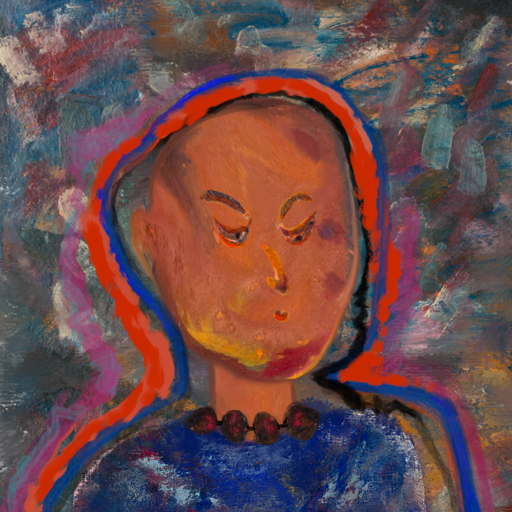
Background: Boggyland, Head And Neck Side: Mother_And_Son_Son, Face Side: Hypocrite, Bust: Irani, Hair Side: Experience, Head Accessory: Blank, Second Necklace: Blank, Necklace: Mosgoul, Baby: Blank